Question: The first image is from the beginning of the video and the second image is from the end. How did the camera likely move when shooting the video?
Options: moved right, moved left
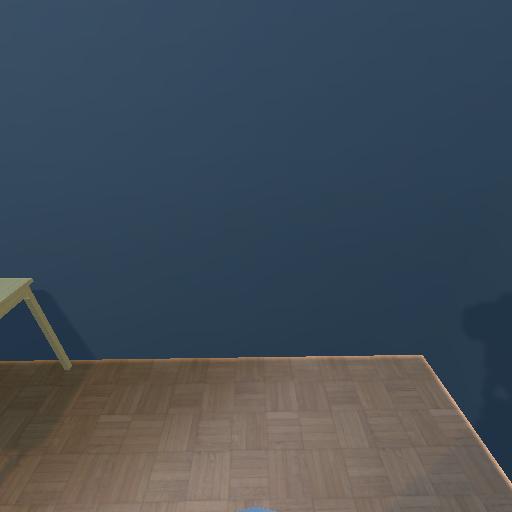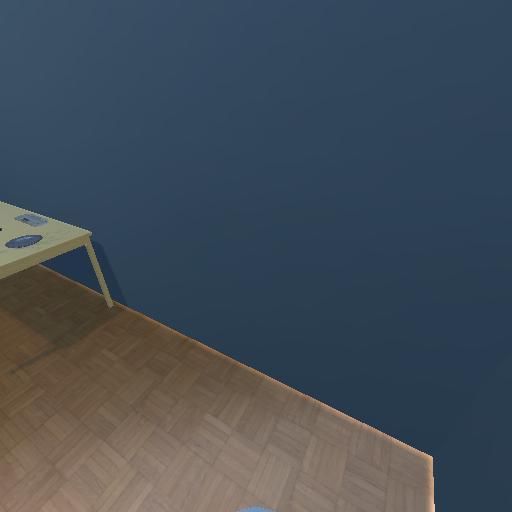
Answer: moved right